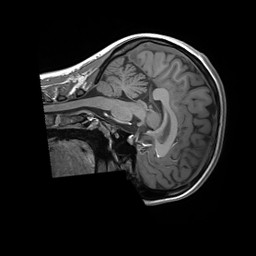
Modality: T1w
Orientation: sagittal
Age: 20
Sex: female
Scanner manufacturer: siemens
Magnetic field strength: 3 T
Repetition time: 1.8 s
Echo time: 0.00232 s